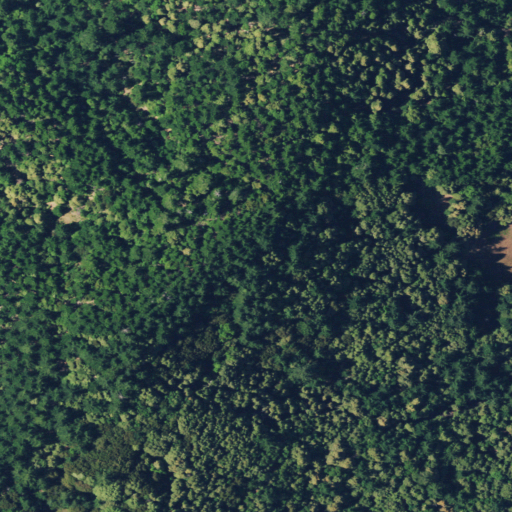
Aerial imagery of mountain in California named Gregs Peak containing evergreen forest, mixed forest, and shrub